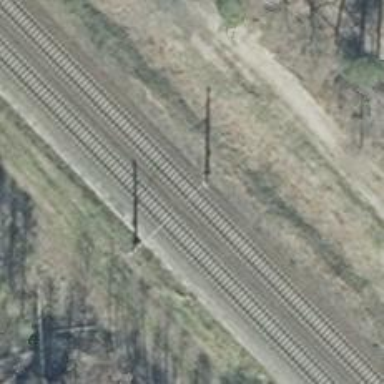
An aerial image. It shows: Milestone along the railway with catenary mast.